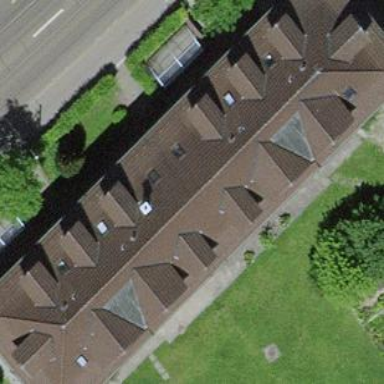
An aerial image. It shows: Apartments building with hipped roof made of roof tiles oriented along its length.